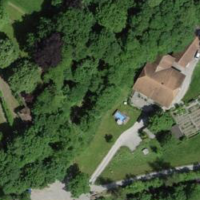
EUNIS habitat code: 55
Species observed at this site:
Acer campestre